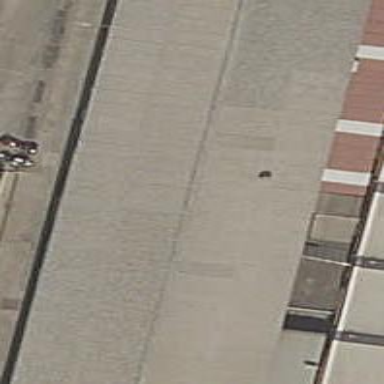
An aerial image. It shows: Public building with hipped roof shape.